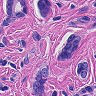
Metastatic tissue present: yes